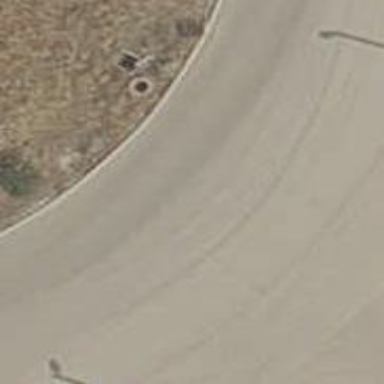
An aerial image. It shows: Secondary road leading to roundabout.